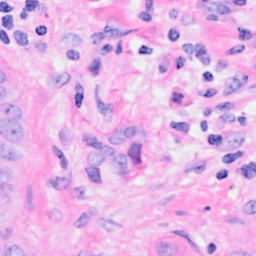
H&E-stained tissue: Breast